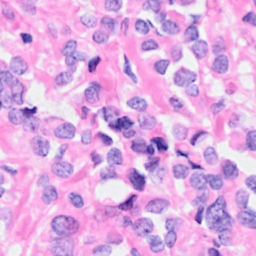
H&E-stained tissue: Breast